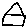
Label: house